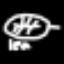
Label: leaf